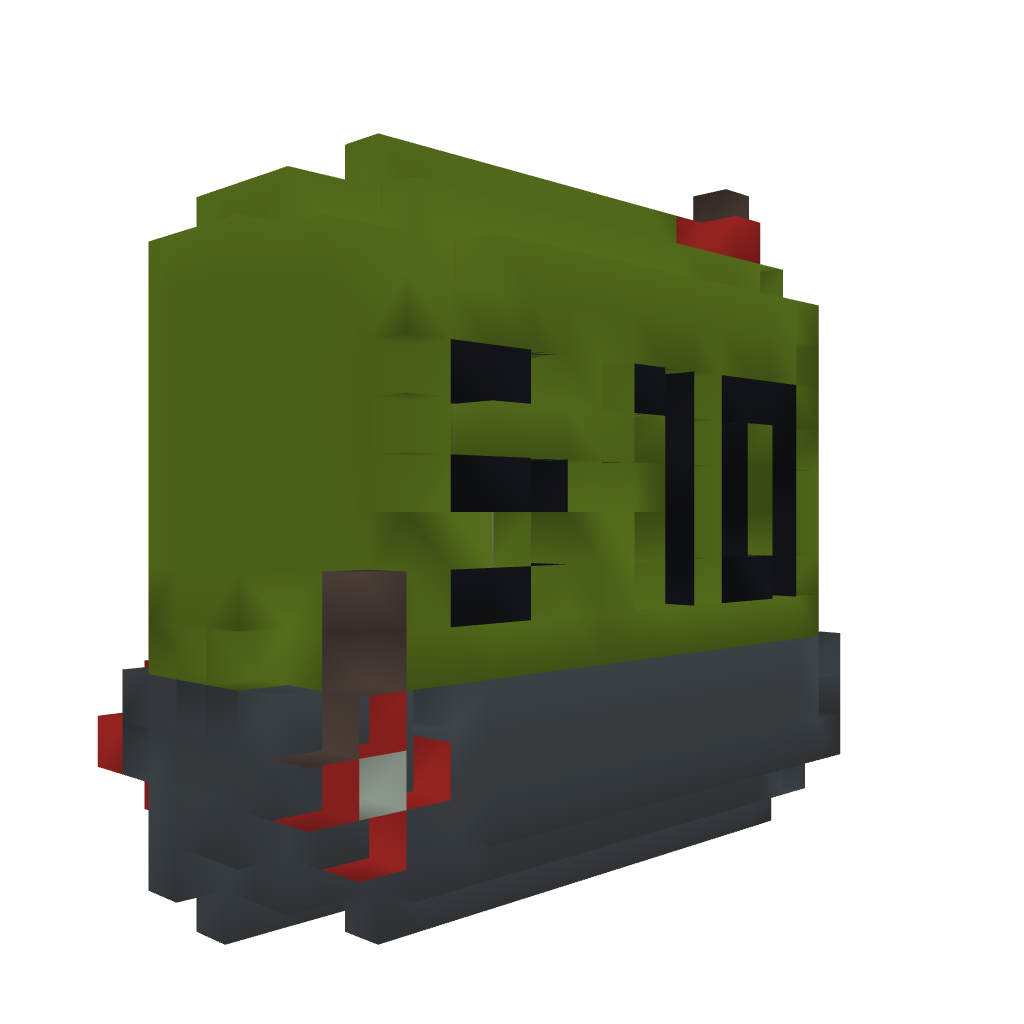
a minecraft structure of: Long Range Cannon (5-10 Module)